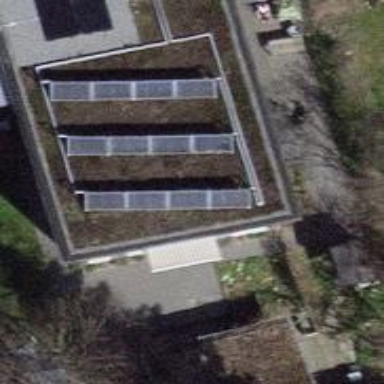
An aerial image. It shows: Solar power generator.